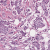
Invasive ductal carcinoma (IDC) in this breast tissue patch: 1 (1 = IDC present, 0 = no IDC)